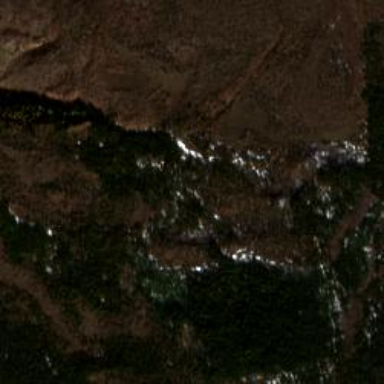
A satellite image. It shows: Forest area.